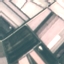
Land use / land cover: PermanentCrop